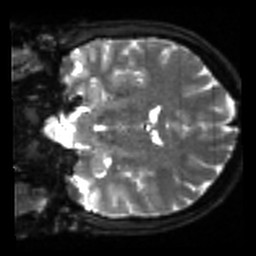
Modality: sbref
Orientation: coronal
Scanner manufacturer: siemens
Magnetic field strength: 3 T
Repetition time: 4 s
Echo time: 0.0594 s